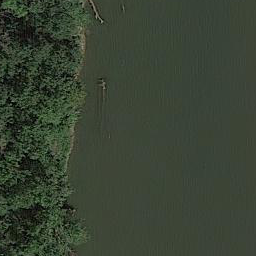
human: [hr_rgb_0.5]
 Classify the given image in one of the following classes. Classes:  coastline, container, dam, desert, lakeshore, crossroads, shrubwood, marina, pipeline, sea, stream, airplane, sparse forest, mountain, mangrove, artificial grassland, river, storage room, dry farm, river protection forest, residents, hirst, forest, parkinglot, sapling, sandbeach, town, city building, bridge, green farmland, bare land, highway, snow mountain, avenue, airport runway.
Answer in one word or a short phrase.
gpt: river protection forest